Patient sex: M
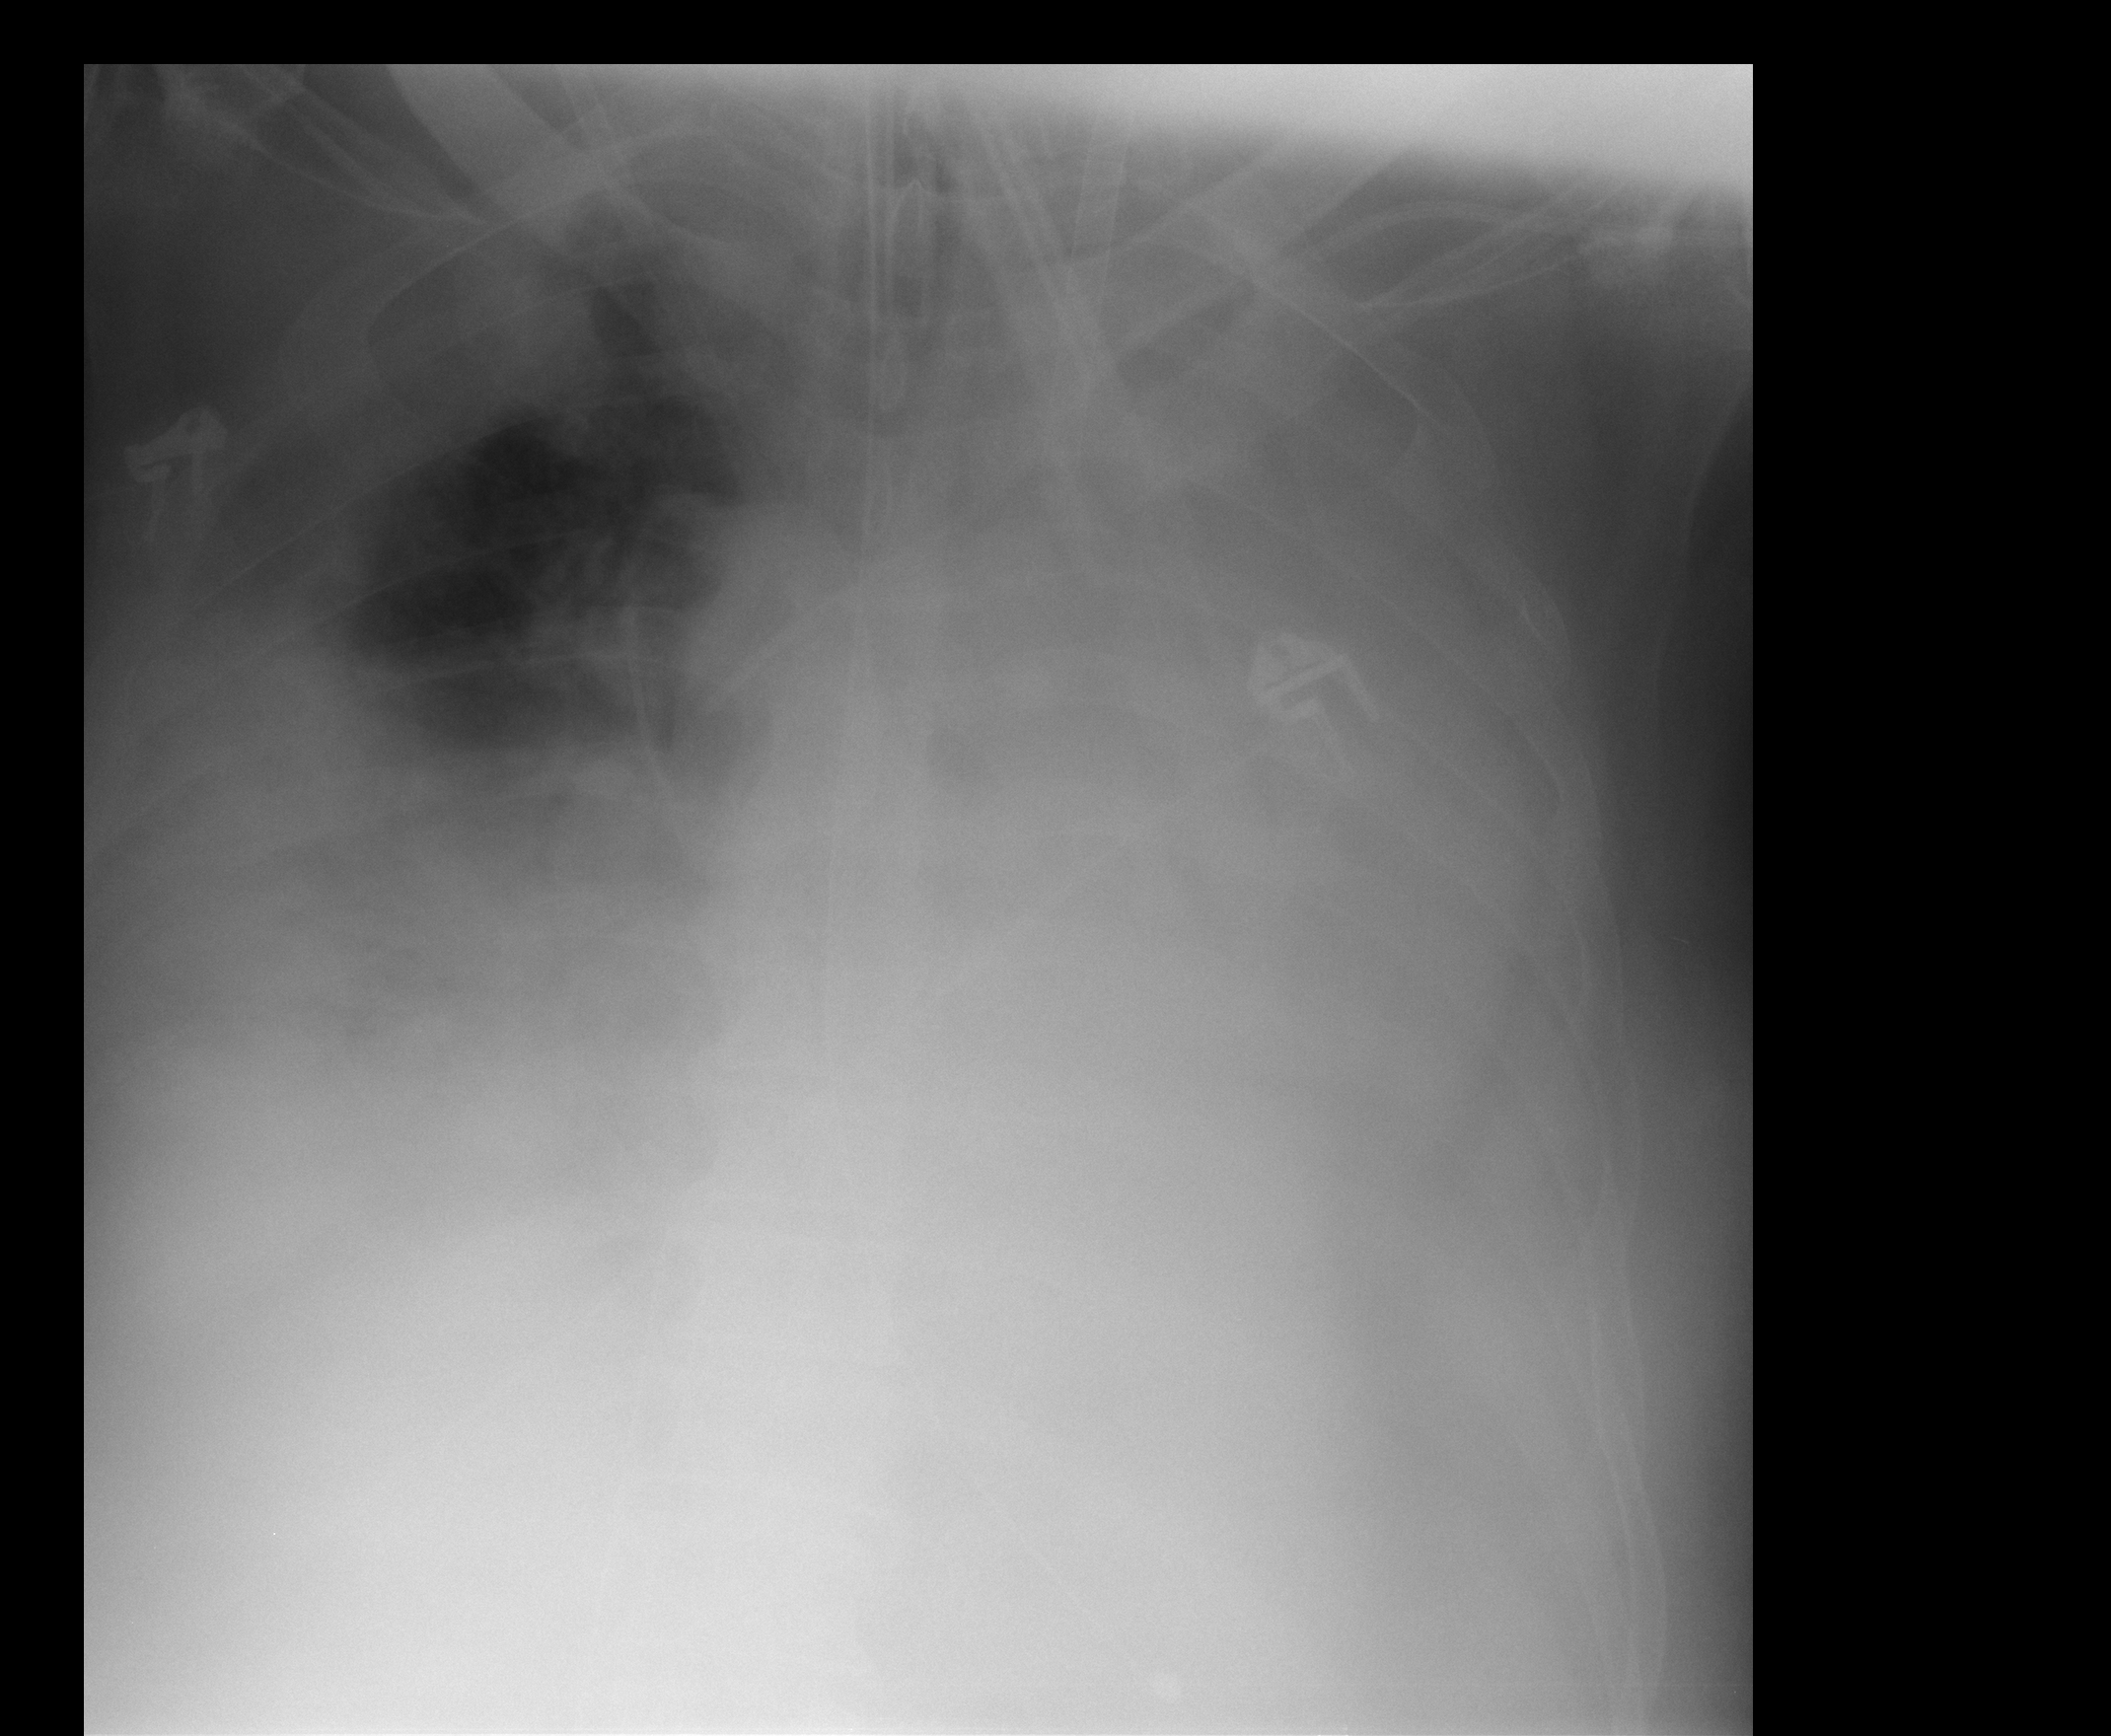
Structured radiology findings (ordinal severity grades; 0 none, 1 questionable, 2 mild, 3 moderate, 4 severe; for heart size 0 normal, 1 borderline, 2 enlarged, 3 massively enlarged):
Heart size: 0
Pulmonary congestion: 3
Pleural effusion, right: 2
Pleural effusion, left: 2
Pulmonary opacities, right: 4
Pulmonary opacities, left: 4
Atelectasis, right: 3
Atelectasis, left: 4